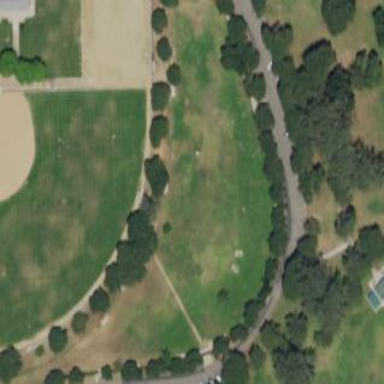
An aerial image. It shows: Dog park for leisure land.